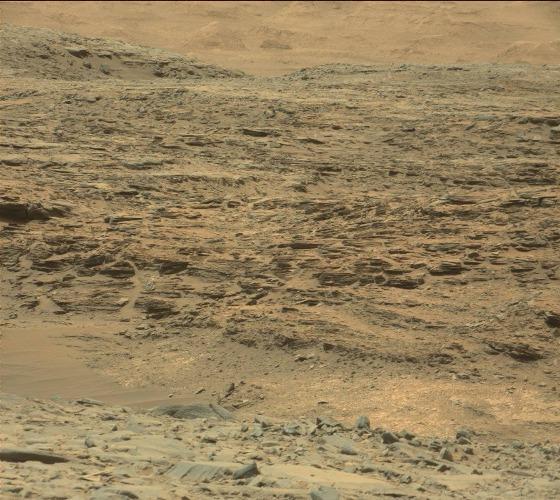
Terrain classes present: Bedrock, Gravel / Sand / Soil